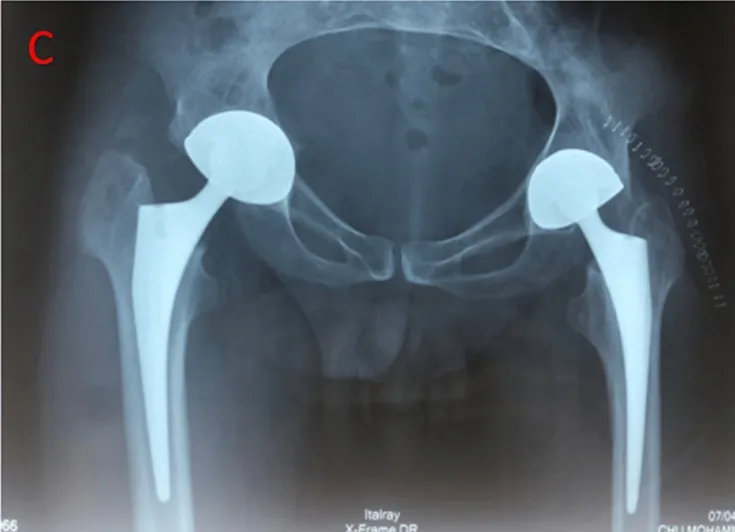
Radiographic findings in the case 3 patient with an abnormal location of the sciatic nerve. C: Postoperative control pelvis radiograph after the second prosthesis on the left, during which this anatomical peculiarity was revealed.
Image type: radiology (x_ray)